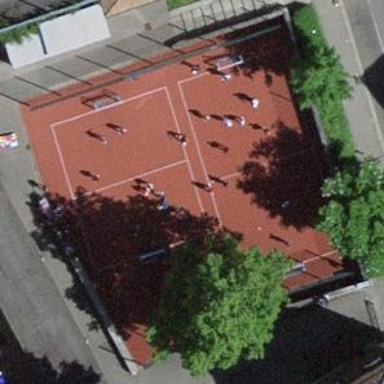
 suitable for sports and leisure activities."